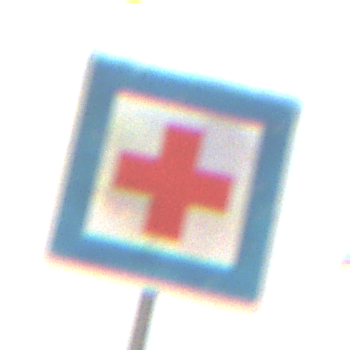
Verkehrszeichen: ErsteHilfe
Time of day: MorningAfternoon
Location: Outdoor (Suburban)
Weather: Overcast
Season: NotSpecified
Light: Natural